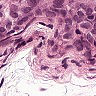
Metastatic tissue present: yes